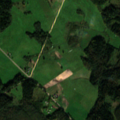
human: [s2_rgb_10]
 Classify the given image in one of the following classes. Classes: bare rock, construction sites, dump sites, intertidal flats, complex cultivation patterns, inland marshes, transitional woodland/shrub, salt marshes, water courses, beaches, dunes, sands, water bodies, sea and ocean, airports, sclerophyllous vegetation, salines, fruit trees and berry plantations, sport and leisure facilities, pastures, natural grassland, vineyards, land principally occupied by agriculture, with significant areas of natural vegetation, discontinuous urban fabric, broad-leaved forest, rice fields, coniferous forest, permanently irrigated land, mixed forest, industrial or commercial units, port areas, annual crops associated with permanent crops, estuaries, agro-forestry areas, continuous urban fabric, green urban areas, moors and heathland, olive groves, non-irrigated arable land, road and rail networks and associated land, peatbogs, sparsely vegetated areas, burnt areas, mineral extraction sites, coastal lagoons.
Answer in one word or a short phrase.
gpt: non-irrigated arable land, pastures, complex cultivation patterns, land principally occupied by agriculture, with significant areas of natural vegetation, coniferous forest, mixed forest, transitional woodland/shrub